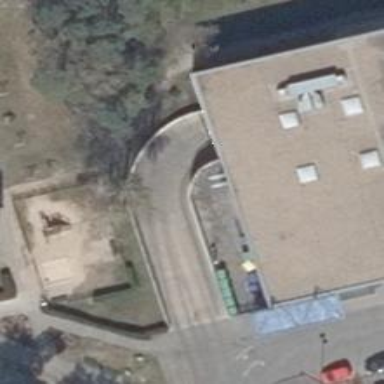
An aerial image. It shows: Parking area.